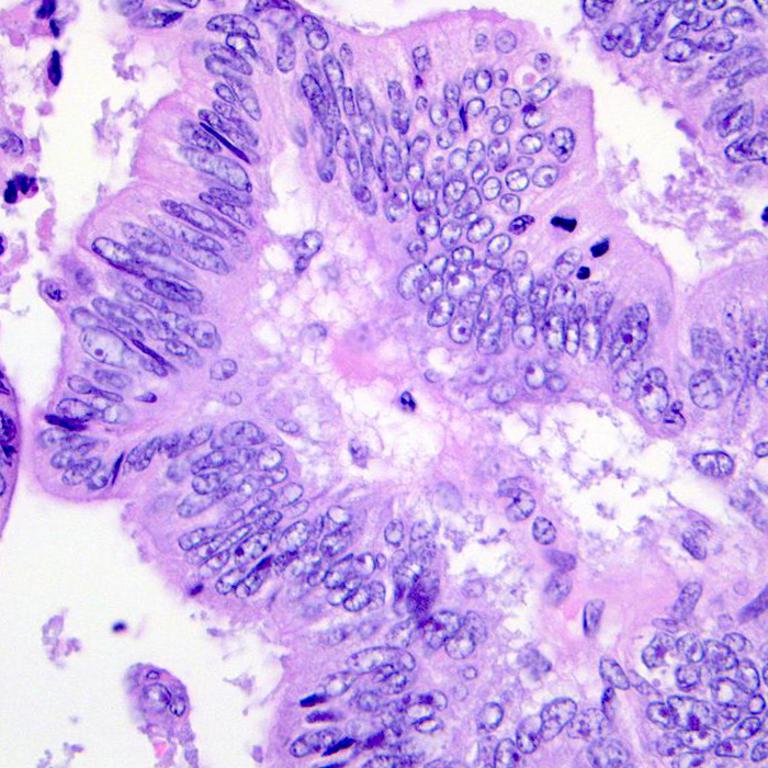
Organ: colon
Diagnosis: adenocarcinomas